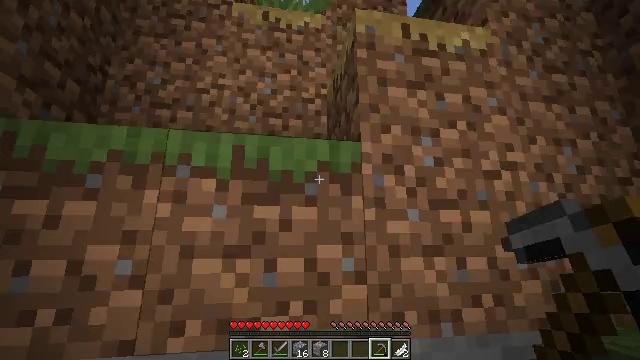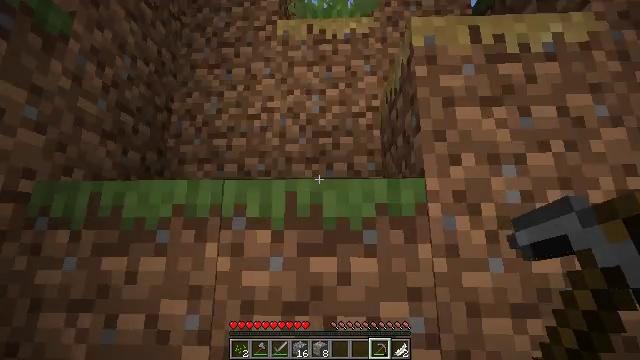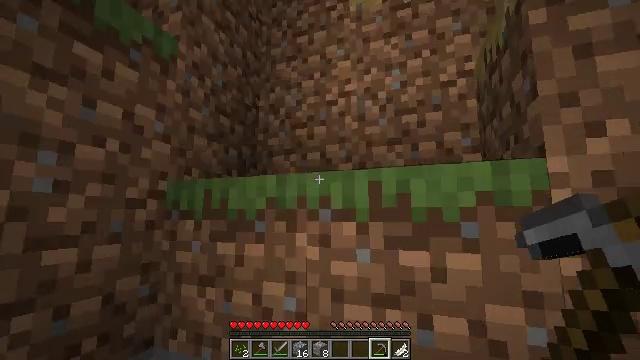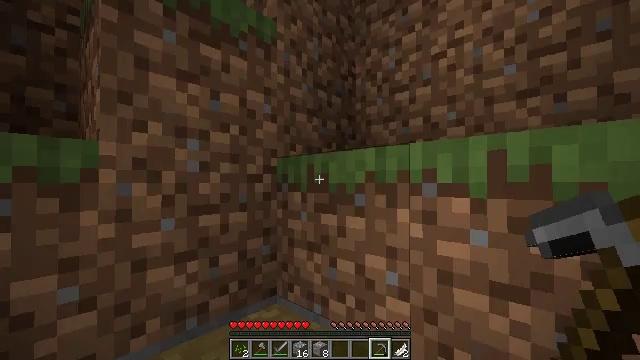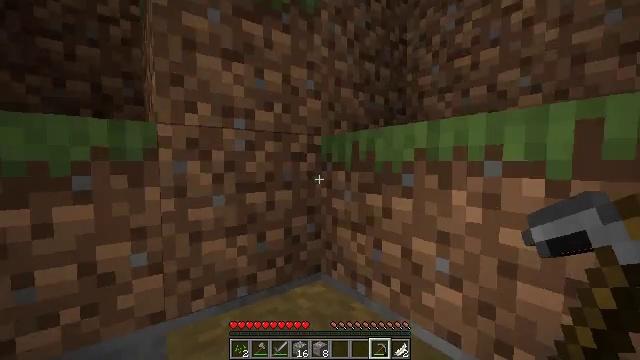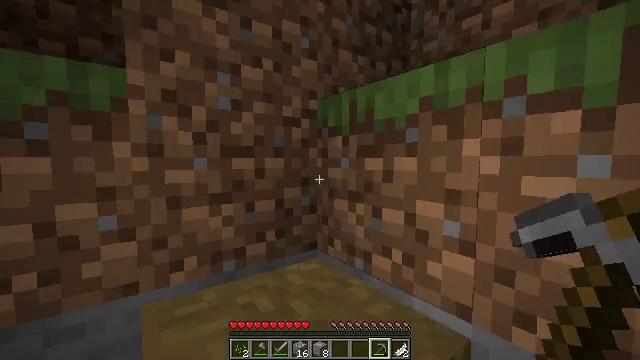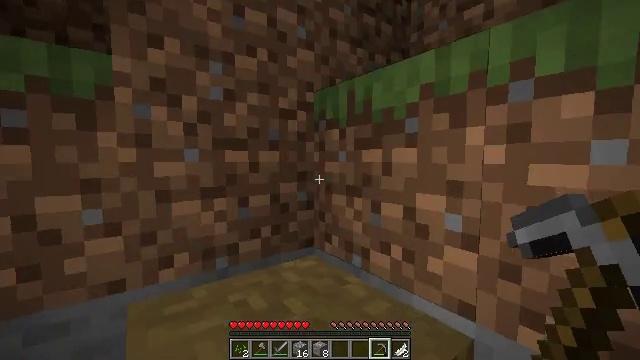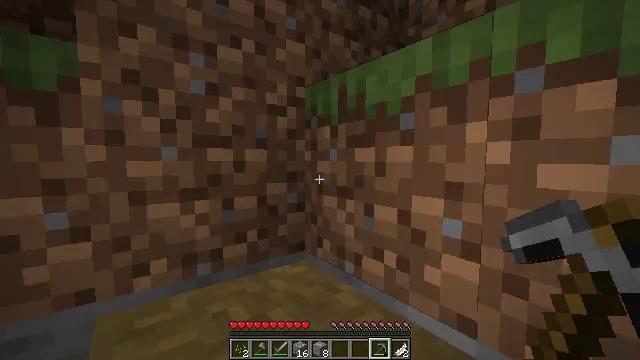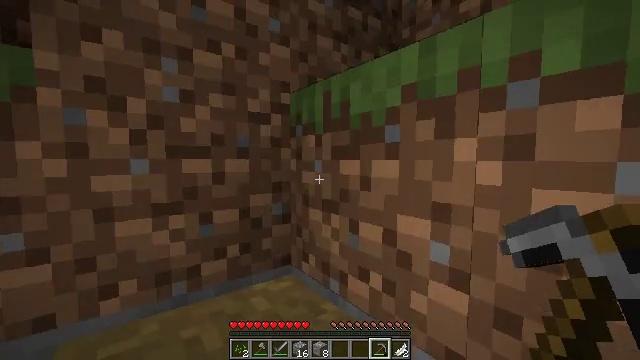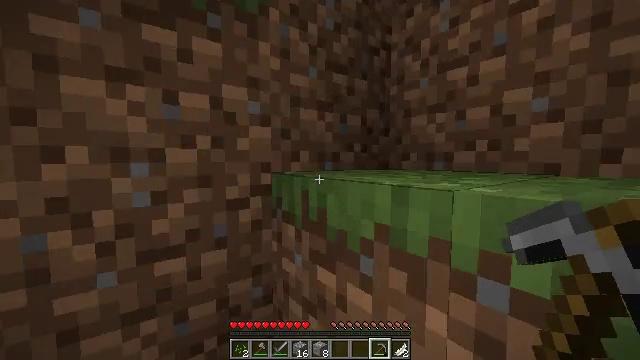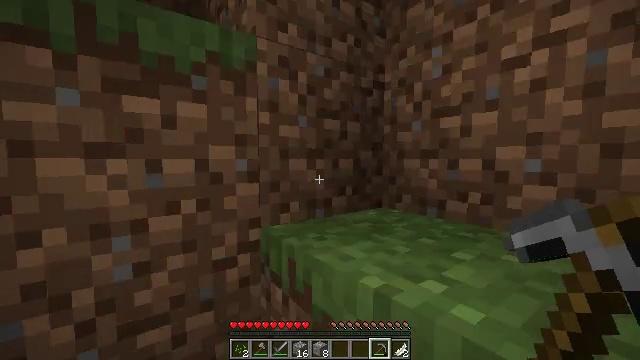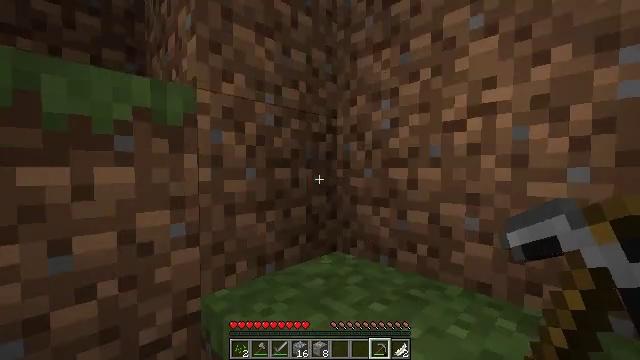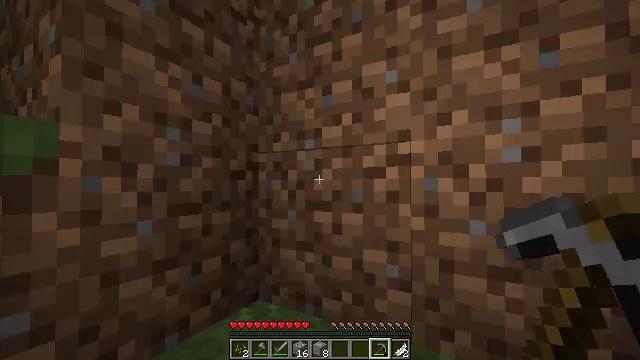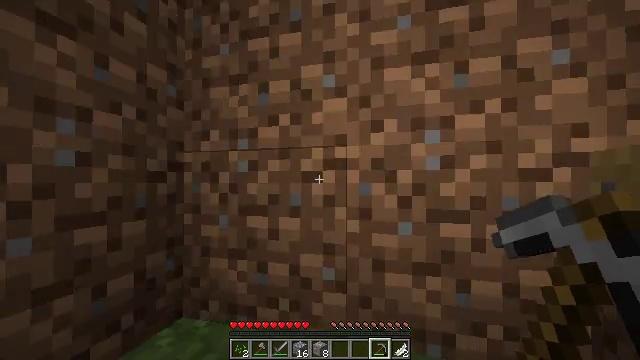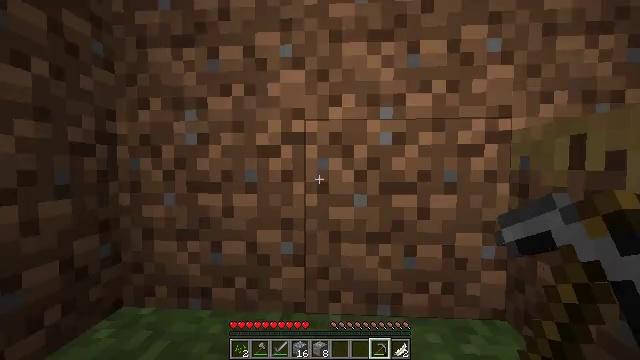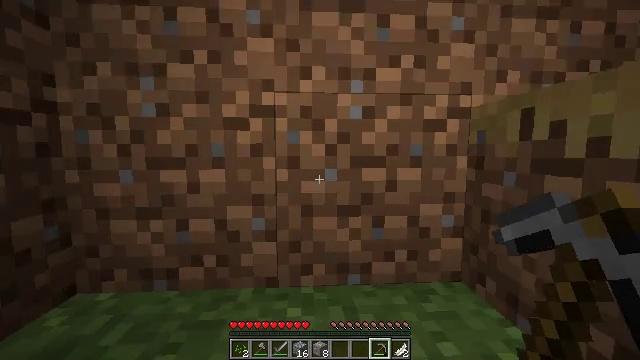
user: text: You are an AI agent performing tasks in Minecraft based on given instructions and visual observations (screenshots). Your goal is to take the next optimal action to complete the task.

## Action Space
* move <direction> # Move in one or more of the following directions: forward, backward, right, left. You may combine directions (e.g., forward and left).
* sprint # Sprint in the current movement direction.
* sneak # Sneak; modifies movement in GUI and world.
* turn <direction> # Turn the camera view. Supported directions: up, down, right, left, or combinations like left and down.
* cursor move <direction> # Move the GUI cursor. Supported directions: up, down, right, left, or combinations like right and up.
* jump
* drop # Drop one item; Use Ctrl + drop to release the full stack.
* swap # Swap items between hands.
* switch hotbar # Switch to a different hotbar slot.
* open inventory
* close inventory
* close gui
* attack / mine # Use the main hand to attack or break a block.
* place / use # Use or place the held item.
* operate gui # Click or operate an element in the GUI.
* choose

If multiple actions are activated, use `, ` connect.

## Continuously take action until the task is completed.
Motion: motion action
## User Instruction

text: Break the stripped oak wood blocks.
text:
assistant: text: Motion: move forward, turn left and down, jump
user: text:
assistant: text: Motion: move forward, turn left and down, jump
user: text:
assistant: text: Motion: move forward, turn left and down, jump
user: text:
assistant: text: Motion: move forward, turn left and down, jump
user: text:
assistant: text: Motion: move forward, jump
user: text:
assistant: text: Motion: move forward, jump
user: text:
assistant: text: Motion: move forward, jump
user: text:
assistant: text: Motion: move forward, jump
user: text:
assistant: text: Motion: move forward, jump
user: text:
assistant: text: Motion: move forward, jump
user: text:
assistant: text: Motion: move forward, turn right and up, jump
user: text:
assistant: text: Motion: move forward, turn right and up, jump
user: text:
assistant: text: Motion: move forward, turn right, jump
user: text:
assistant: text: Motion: move forward, turn right and down, jump
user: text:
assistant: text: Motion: move forward, turn right and down, jump
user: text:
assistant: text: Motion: move forward, turn right, jump
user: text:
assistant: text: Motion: move forward, turn right, jump
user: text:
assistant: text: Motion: move forward, turn right and up, jump
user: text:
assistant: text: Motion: move forward, turn right and up, jump
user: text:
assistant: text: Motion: move forward, turn right and up, jump
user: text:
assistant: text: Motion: move forward, turn right and up, jump
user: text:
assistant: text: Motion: move forward, jump
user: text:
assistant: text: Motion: move forward, turn right, jump
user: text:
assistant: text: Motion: move forward, turn right and up, jump
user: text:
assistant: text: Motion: move forward, turn right, jump
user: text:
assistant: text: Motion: move forward, turn right, jump
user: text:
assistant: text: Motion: move forward, turn right, jump
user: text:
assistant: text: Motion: move forward, turn right, jump
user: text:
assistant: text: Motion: move forward, turn right, jump
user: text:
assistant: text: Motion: move forward, jump